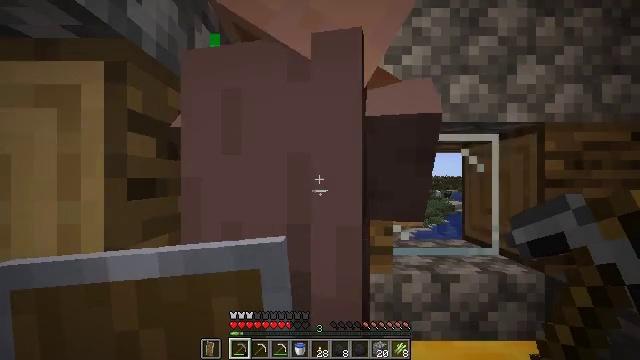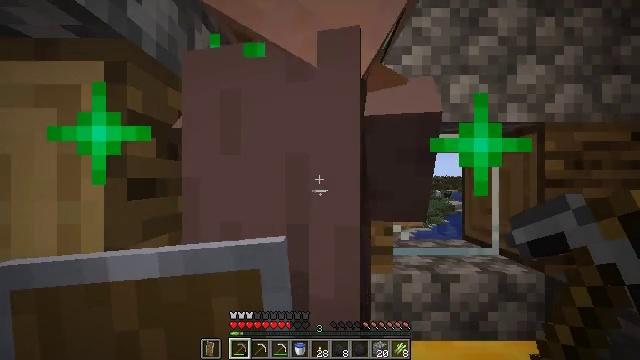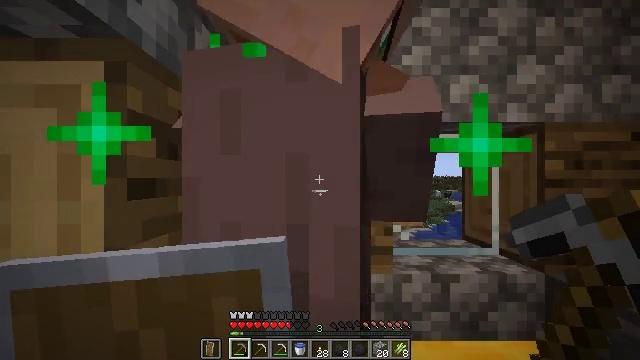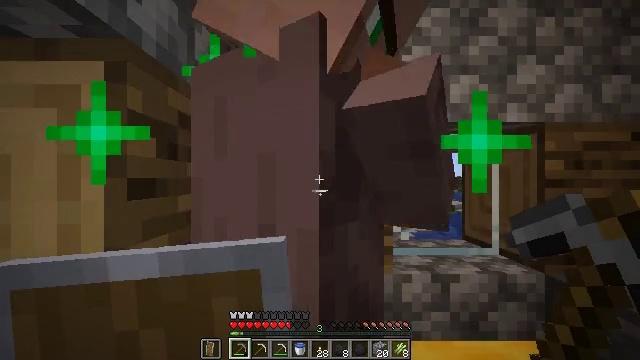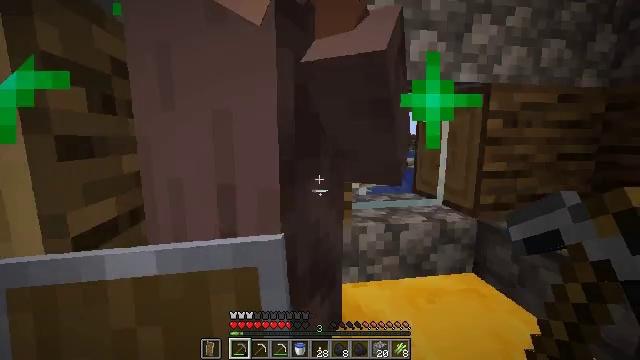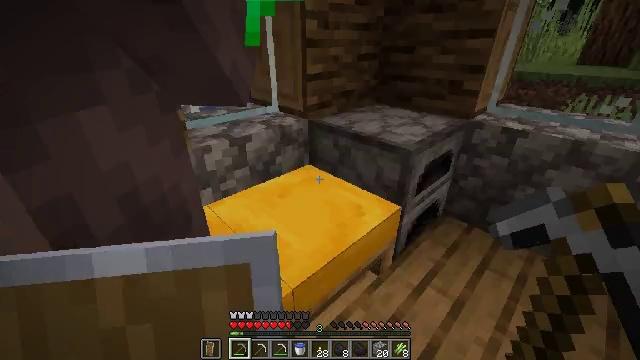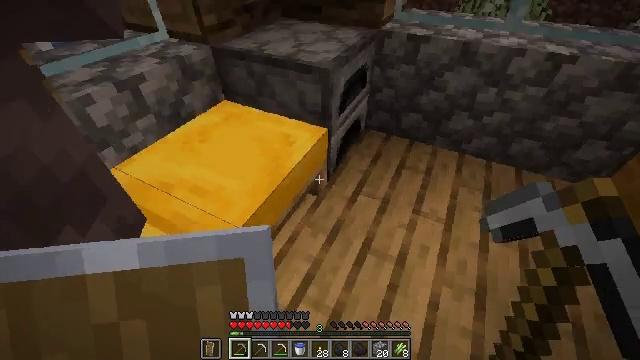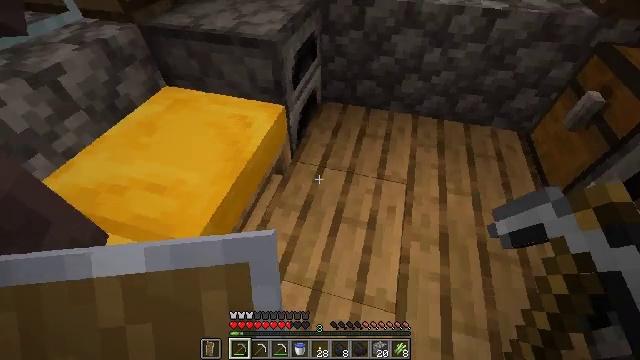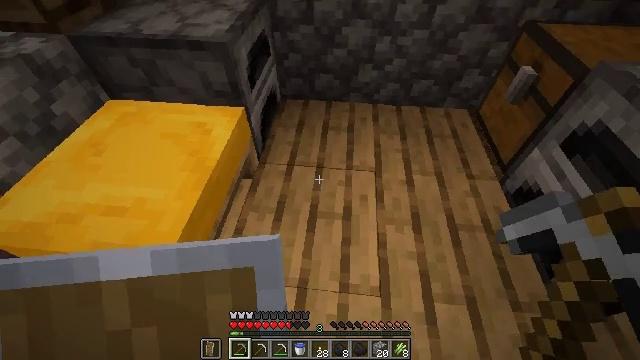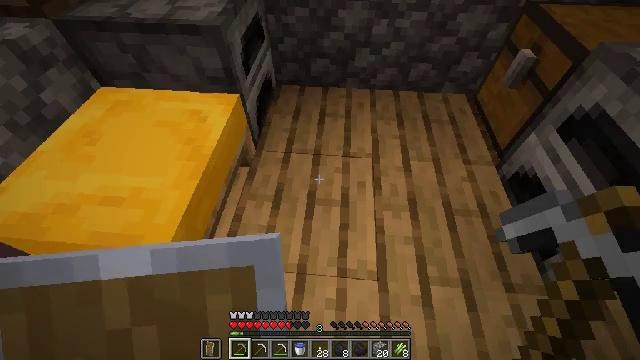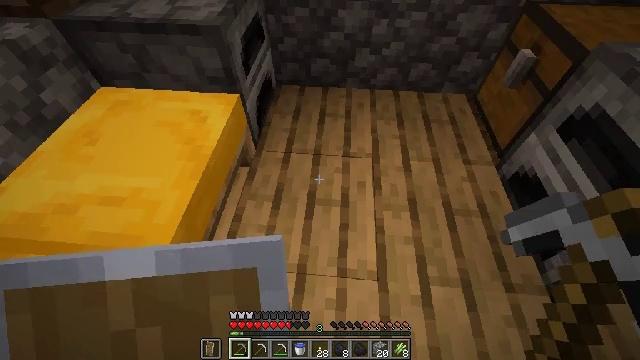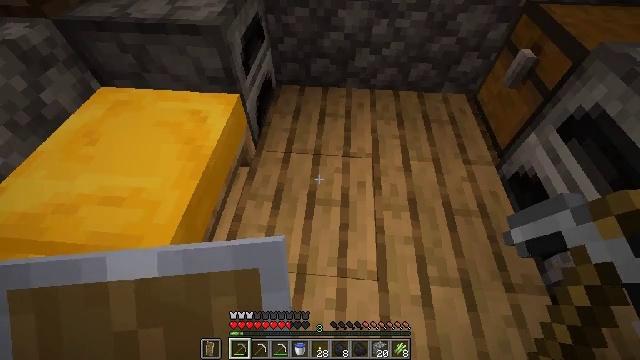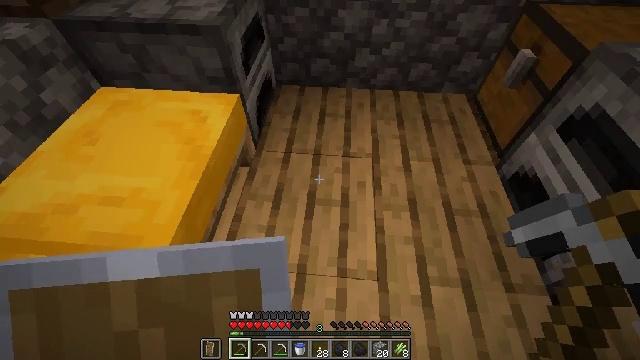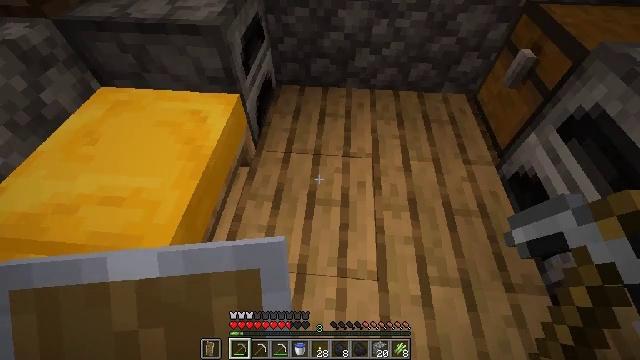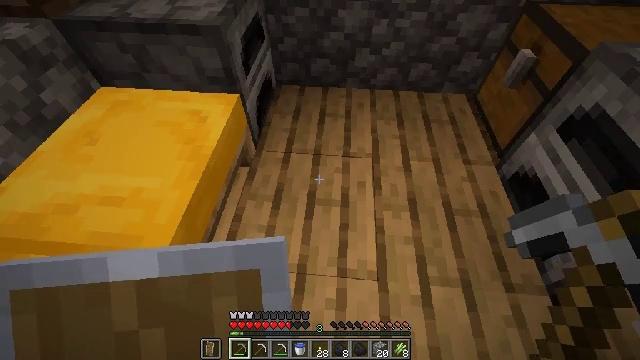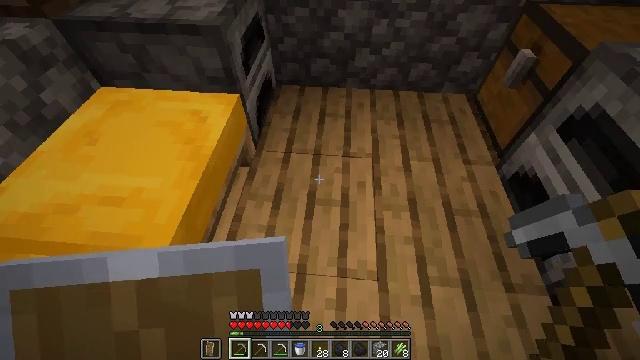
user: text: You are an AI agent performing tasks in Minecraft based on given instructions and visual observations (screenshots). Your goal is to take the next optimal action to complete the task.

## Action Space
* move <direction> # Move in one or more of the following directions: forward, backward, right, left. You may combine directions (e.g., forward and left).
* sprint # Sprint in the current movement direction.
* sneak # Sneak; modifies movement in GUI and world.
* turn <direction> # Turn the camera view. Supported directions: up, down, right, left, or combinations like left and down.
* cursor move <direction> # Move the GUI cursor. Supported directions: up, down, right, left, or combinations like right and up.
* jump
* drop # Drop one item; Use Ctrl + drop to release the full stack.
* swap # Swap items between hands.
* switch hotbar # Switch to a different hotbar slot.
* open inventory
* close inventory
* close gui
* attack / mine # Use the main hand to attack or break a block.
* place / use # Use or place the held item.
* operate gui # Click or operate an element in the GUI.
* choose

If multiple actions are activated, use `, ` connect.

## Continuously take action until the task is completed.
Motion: motion action
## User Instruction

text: Gather stripped oak log from a tree.
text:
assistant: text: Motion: no_op
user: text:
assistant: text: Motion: no_op
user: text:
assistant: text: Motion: no_op
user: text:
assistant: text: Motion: turn right and down
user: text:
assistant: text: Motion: turn right and down
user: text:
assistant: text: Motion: turn right and down
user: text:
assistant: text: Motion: turn right and down
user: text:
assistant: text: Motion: turn right
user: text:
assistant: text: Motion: turn down
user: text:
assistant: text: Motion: no_op
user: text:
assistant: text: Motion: no_op
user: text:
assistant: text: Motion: no_op
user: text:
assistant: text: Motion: no_op
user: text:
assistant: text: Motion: no_op
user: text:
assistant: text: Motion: no_op
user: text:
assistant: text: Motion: no_op
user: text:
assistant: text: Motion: no_op
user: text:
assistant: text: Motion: turn up
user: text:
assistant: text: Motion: turn up
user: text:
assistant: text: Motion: turn up
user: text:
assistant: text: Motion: no_op
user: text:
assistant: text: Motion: no_op
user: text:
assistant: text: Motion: no_op
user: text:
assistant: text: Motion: turn up
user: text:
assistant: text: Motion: turn up
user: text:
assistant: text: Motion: no_op
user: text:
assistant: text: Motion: turn up
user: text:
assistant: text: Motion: turn up
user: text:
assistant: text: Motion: move forward and move left, turn right and up
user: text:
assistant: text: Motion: move forward and move left, turn right